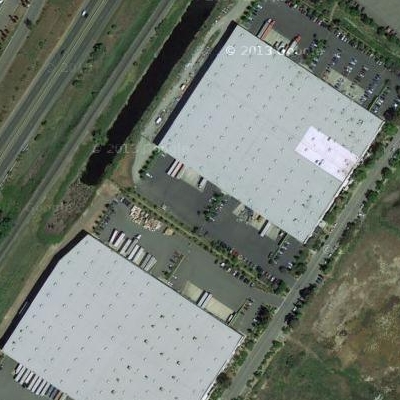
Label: cIndustry